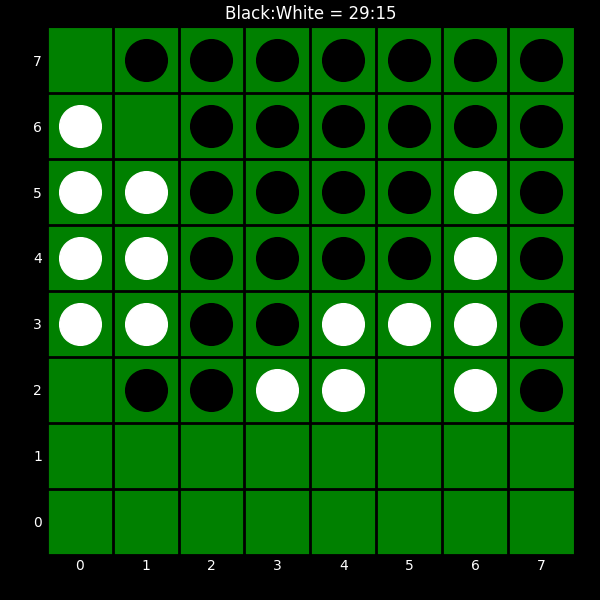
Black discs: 29
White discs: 15